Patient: sex F, age 69
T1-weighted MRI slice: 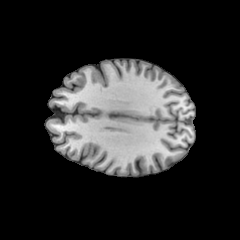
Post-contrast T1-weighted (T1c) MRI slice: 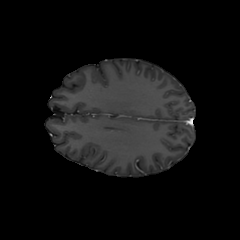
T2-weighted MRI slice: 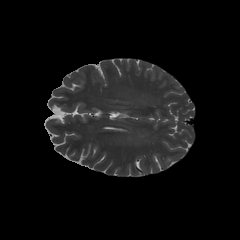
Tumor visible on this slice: no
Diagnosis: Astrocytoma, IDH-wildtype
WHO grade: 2